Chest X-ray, PA view. Patient: 64 years old, sex M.
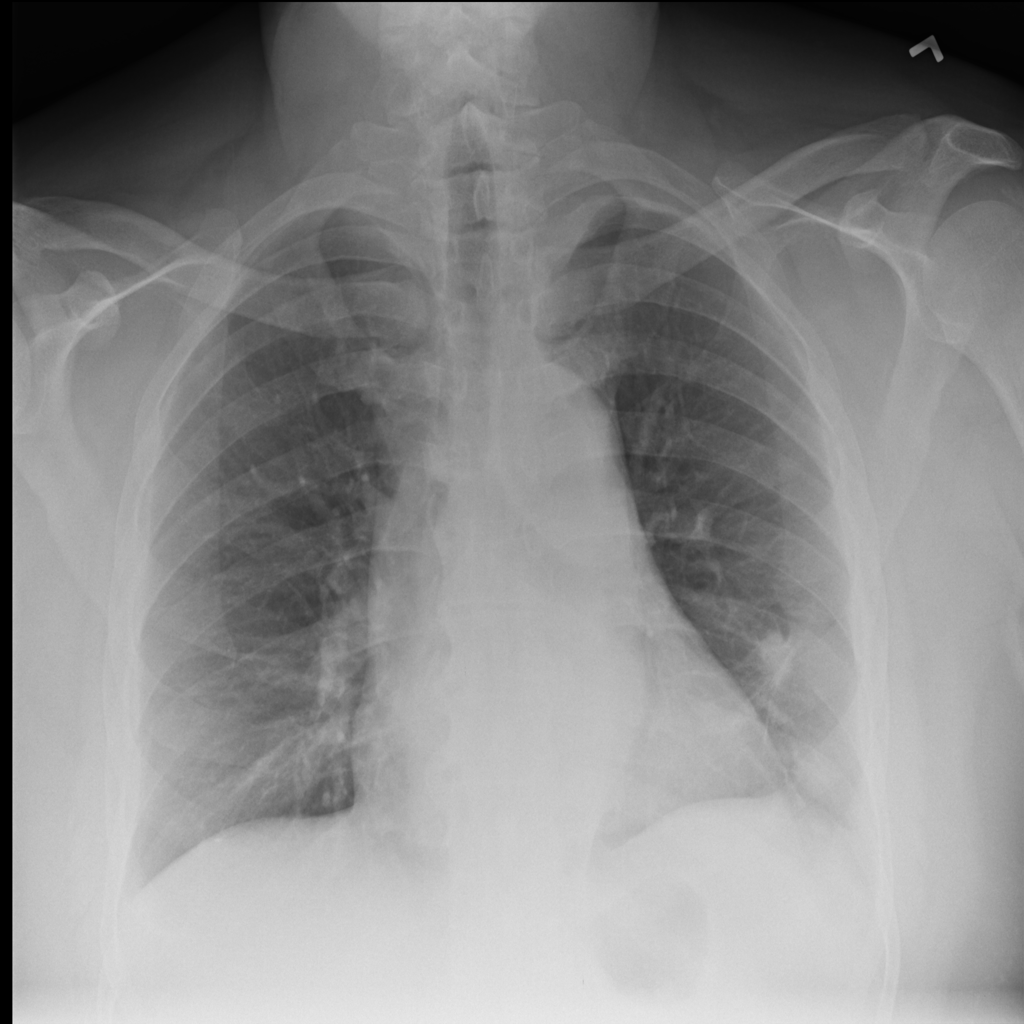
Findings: No Finding